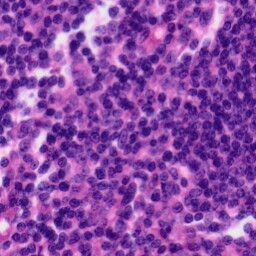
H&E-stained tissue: Tonsil